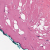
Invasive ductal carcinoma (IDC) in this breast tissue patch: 0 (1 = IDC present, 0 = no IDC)